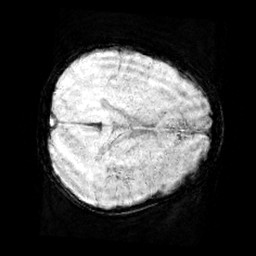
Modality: minIP
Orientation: axial
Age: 10
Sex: male
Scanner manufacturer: siemens
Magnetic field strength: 3 T
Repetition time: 0.027 s
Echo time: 0.02 s